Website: apple-inc
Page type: payment
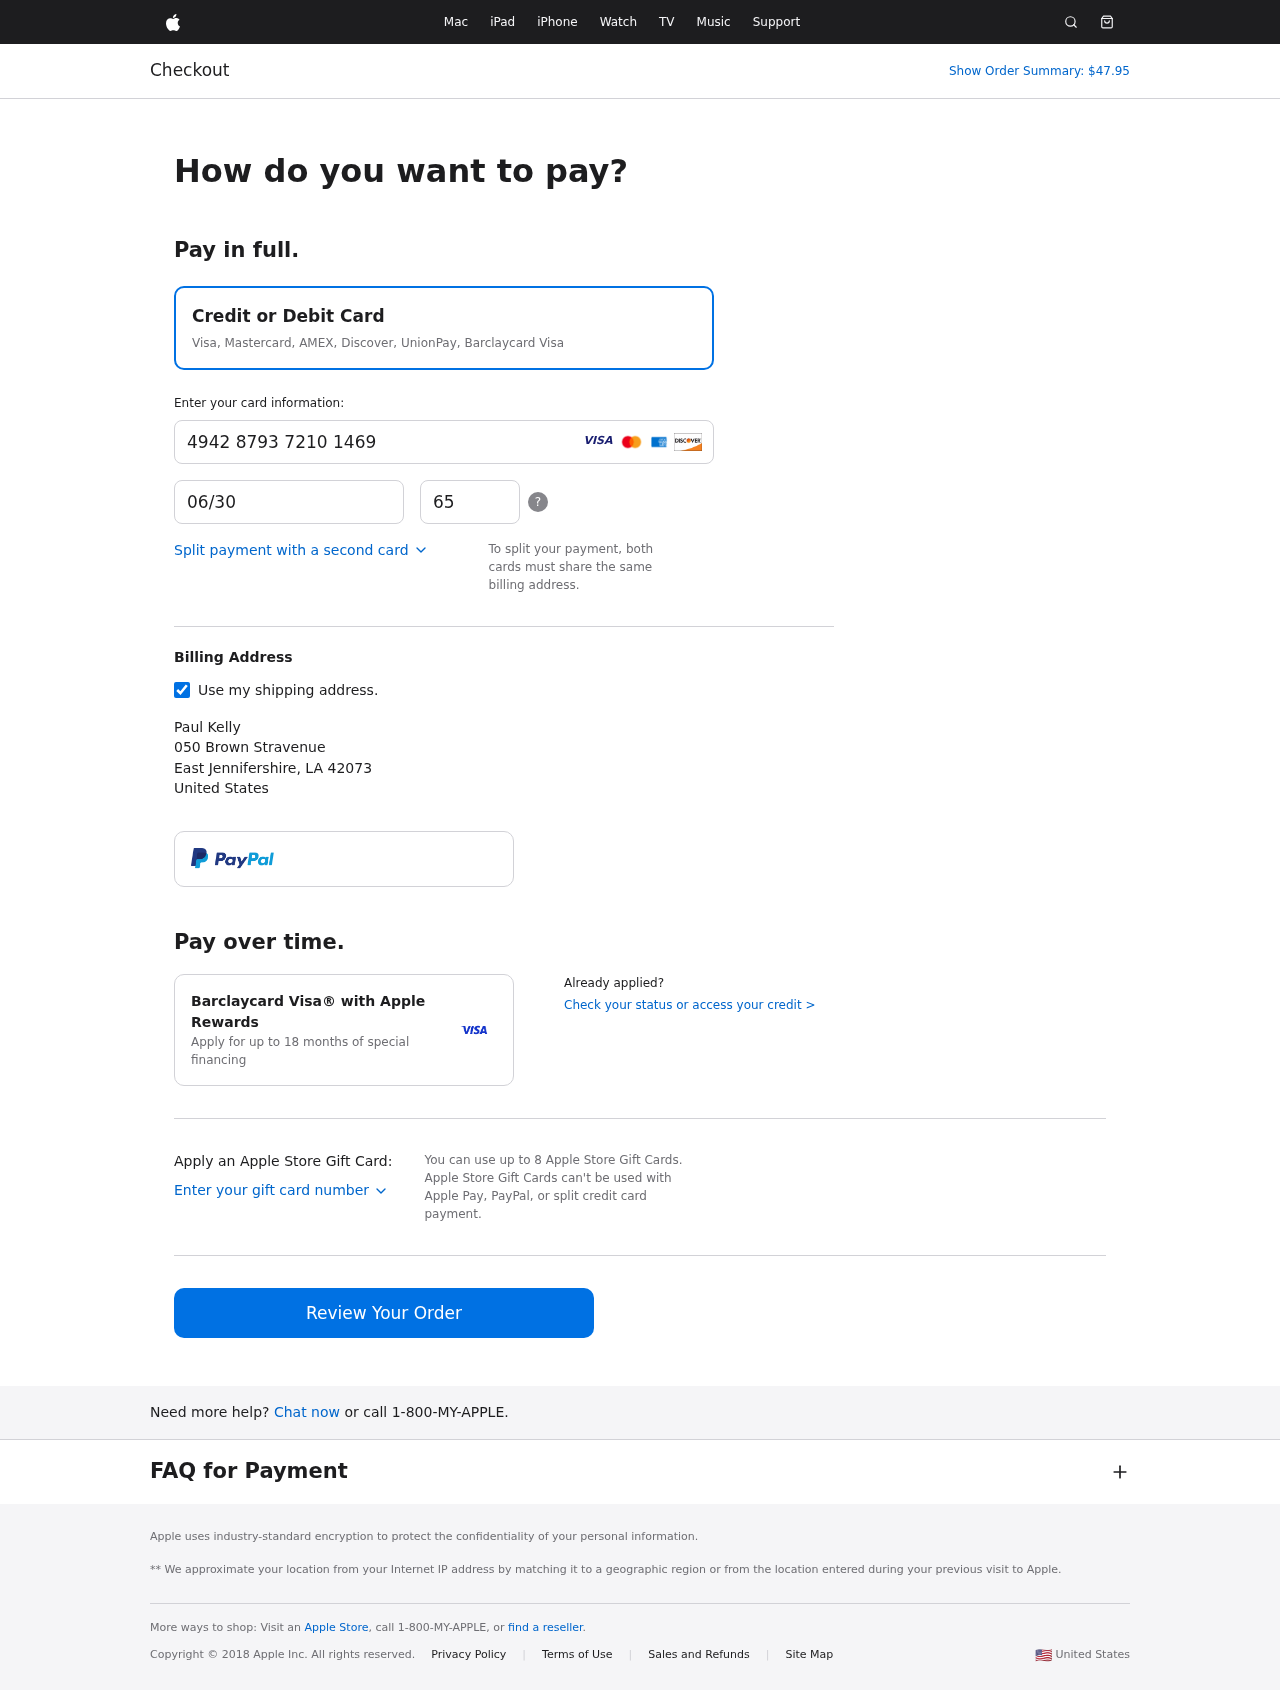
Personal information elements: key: PII_CARD_CVV
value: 652
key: PII_CARD_EXPIRY
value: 06/30
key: PII_CARD_NUMBER
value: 4942 8793 7210 1469
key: PII_CITY
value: East Jennifershire
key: PII_COUNTRY
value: United States
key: PII_FULLNAME
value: Paul Kelly
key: PII_POSTCODE
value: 42073
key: PII_STATE_ABBR
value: LA
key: PII_STREET
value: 050 Brown Stravenue
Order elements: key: ORDER_TOTAL
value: Show Order Summary: $47.95